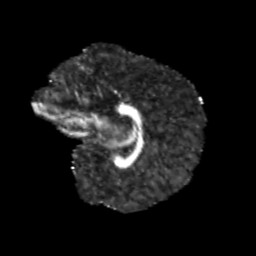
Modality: FA
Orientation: sagittal
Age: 9
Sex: male
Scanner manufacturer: siemens
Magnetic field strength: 3 T
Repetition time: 3.8 s
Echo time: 0.07 s